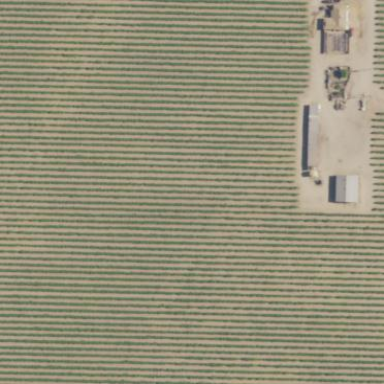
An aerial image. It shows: Vineyard.